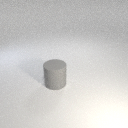
large gray rubber cylinder